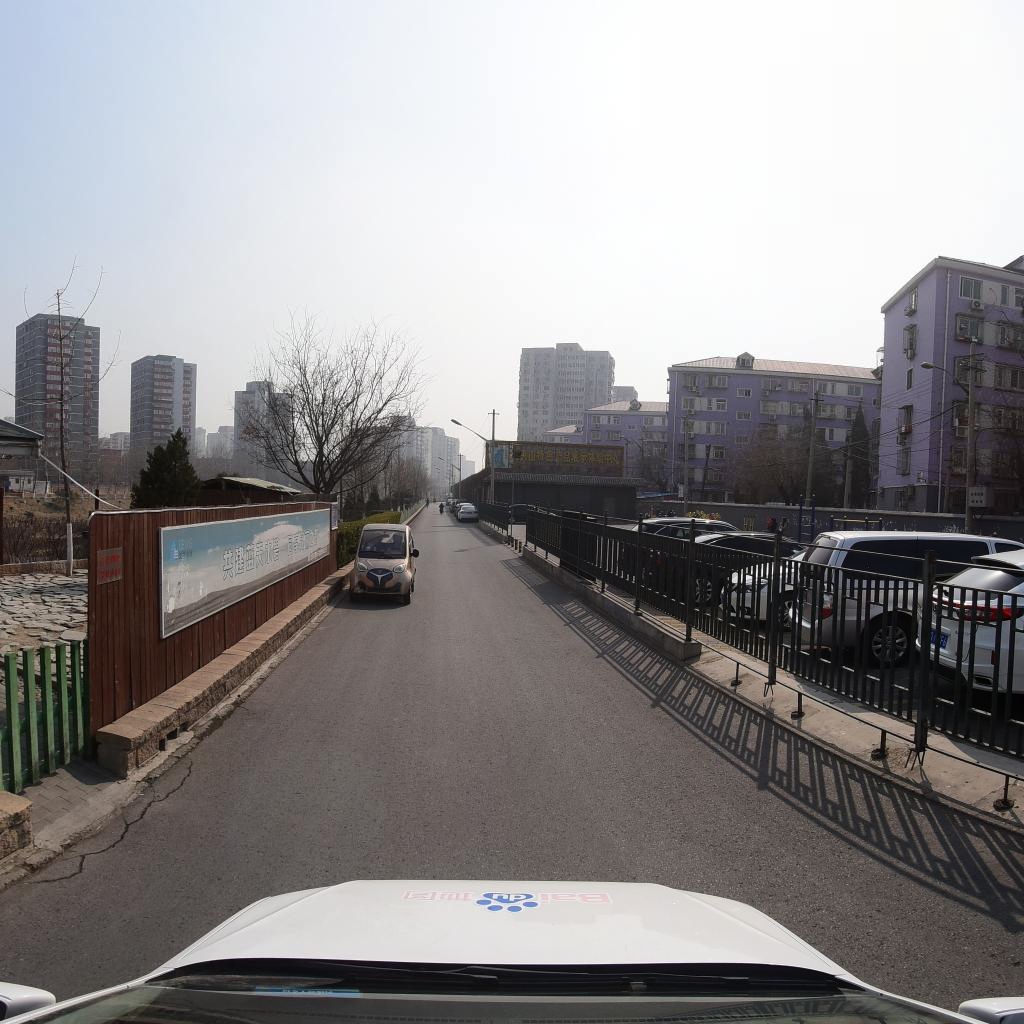
Region: Fengtai
Road damage annotations: longitudinal crack